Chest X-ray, PA view. Patient: 79 years old, sex M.
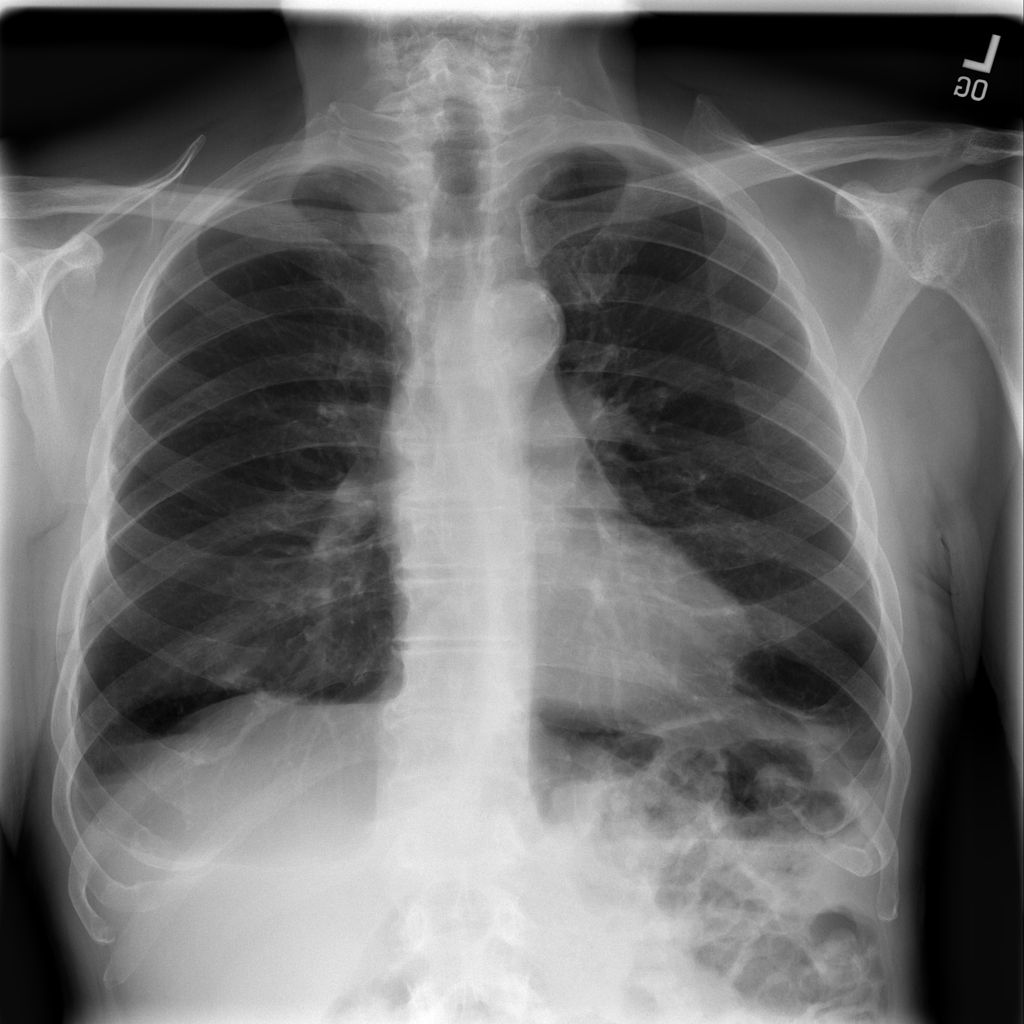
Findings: No Finding